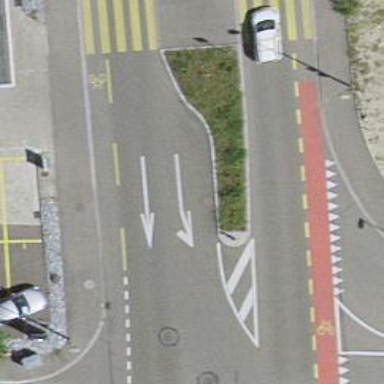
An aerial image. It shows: Bus stop with designated stop position for public transport.